Question: I can do the following layout using tables, but would like to know how to achieve it using divs rather.
this is what im trying to achieve. <URL>

so if I use this css
'''
body {
background-color: lightblue;
}
.container {
background-color: lightgray;
width: 1000px;
margin: 0 auto;
}
.productsList {
background-color: lightseagreen;
}
.productsList .product {
background-color: lightgreen;
margin: 10px;
border: 1px solid #CADFE4;
}
.productsList .product .productImage{
}
'''
and this html
'''
<!DOCTYPE html>
<html lang="en">
<head>
<meta charset="utf-8" />
<link href="style.css" rel="stylesheet">
<title>Products</title>
</head>
<body>
<div class="container">
<h2>Products list below</h2>
<div class="productsList">
<br />
<div class="product">
<div class="productImage">IMG</div>
HEADING OF THE PRODUCT
description of the product
</div>
<br />
<div class="product">
<div class="productImage">IMG</div>
HEADING OF THE PRODUCT
description of the product
</div>
<br />
<div class="product">
<div class="productImage">IMG</div>
HEADING OF THE PRODUCT
description of the product
</div>
<br />
</div>
</div>
</body>
</html>
'''
so container for all products and then each product div should have class of product..
I'm not quite able to get the image left and the rest of the text to the right.
Should be trivial for css pros who use divs alot.
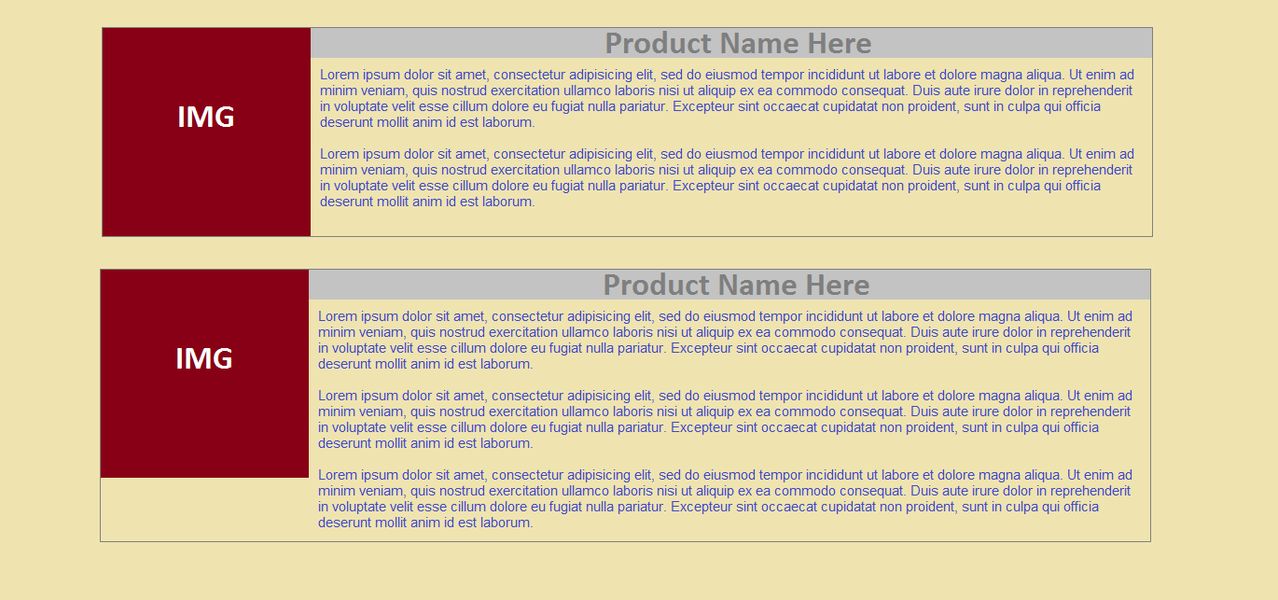
Answer: You can use 'float: left' on '.productImage' and add a clearfix to '.product'. I would also suggest using a header element ('<h2>', '<h3>' etc.) for the product title.
You can also wrap your product title and description in a new div and float that. See '.productInfo'.
<URL>
'''
/* Clearfix */
.productsList .product::after {
display: table;
content: " ";
clear: both;
}
.productsList .product .productImage{
float: left;
}
.productsList .product .productInfo {
float: left;
}
'''